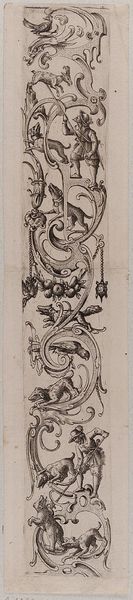
Titel: Schweifwerkgroteske mit Jagdszenen
Künstler: Johann Smisek
Standort: Hamburg
Institution: Museum für Kunst und Gewerbe Hamburg
Schlagwörter: vogel, hund, tiere, ornament, papier, grafik, graphik, ornamente, fotografie, photographie, tierbild, druckgraphik, druckgrafik, stich, jagd, ranke, girlanden, fasan, kupferstich, bär, schildkröte, ziege, jagen, groteske, steinbock, tierornament, gerippt, reproduktionen, blumengewinde, druckerzeugnisse, schweifwerk, vögel, tierornamente, ornamentstich, vorlageblätter, jäger